Question: '''
$query = "SELECT * FROM websites WHERE url LIKE '%.nl/' OR '%.com/' OR '%.org/' ORDER BY views DESC";
'''
Outputs:

Where is this coming from?..
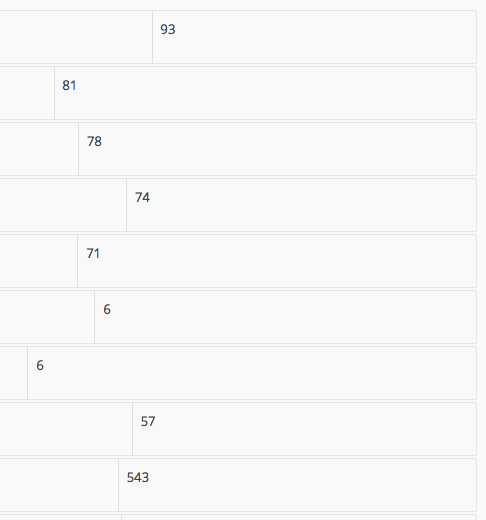
Answer: Views is apparently a string so it is being sorted as a string. You will need to cast that field to an INT before using it for sorting purposes (and you should change the data type to INT permanently).